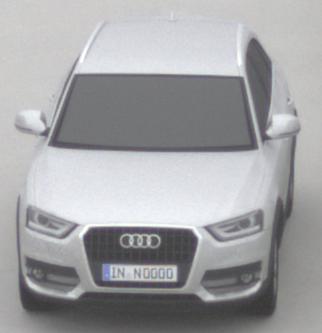
Make: Audi
Model: Q3 1.4 TFSI
Detailed model: Q3 (8U)
Model produced from: 2013/07
Model produced until: 2014/10
Doors: 5
Color: white
Road condition: dry road
Daytime: midday
Contrast: low contrast